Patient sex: M
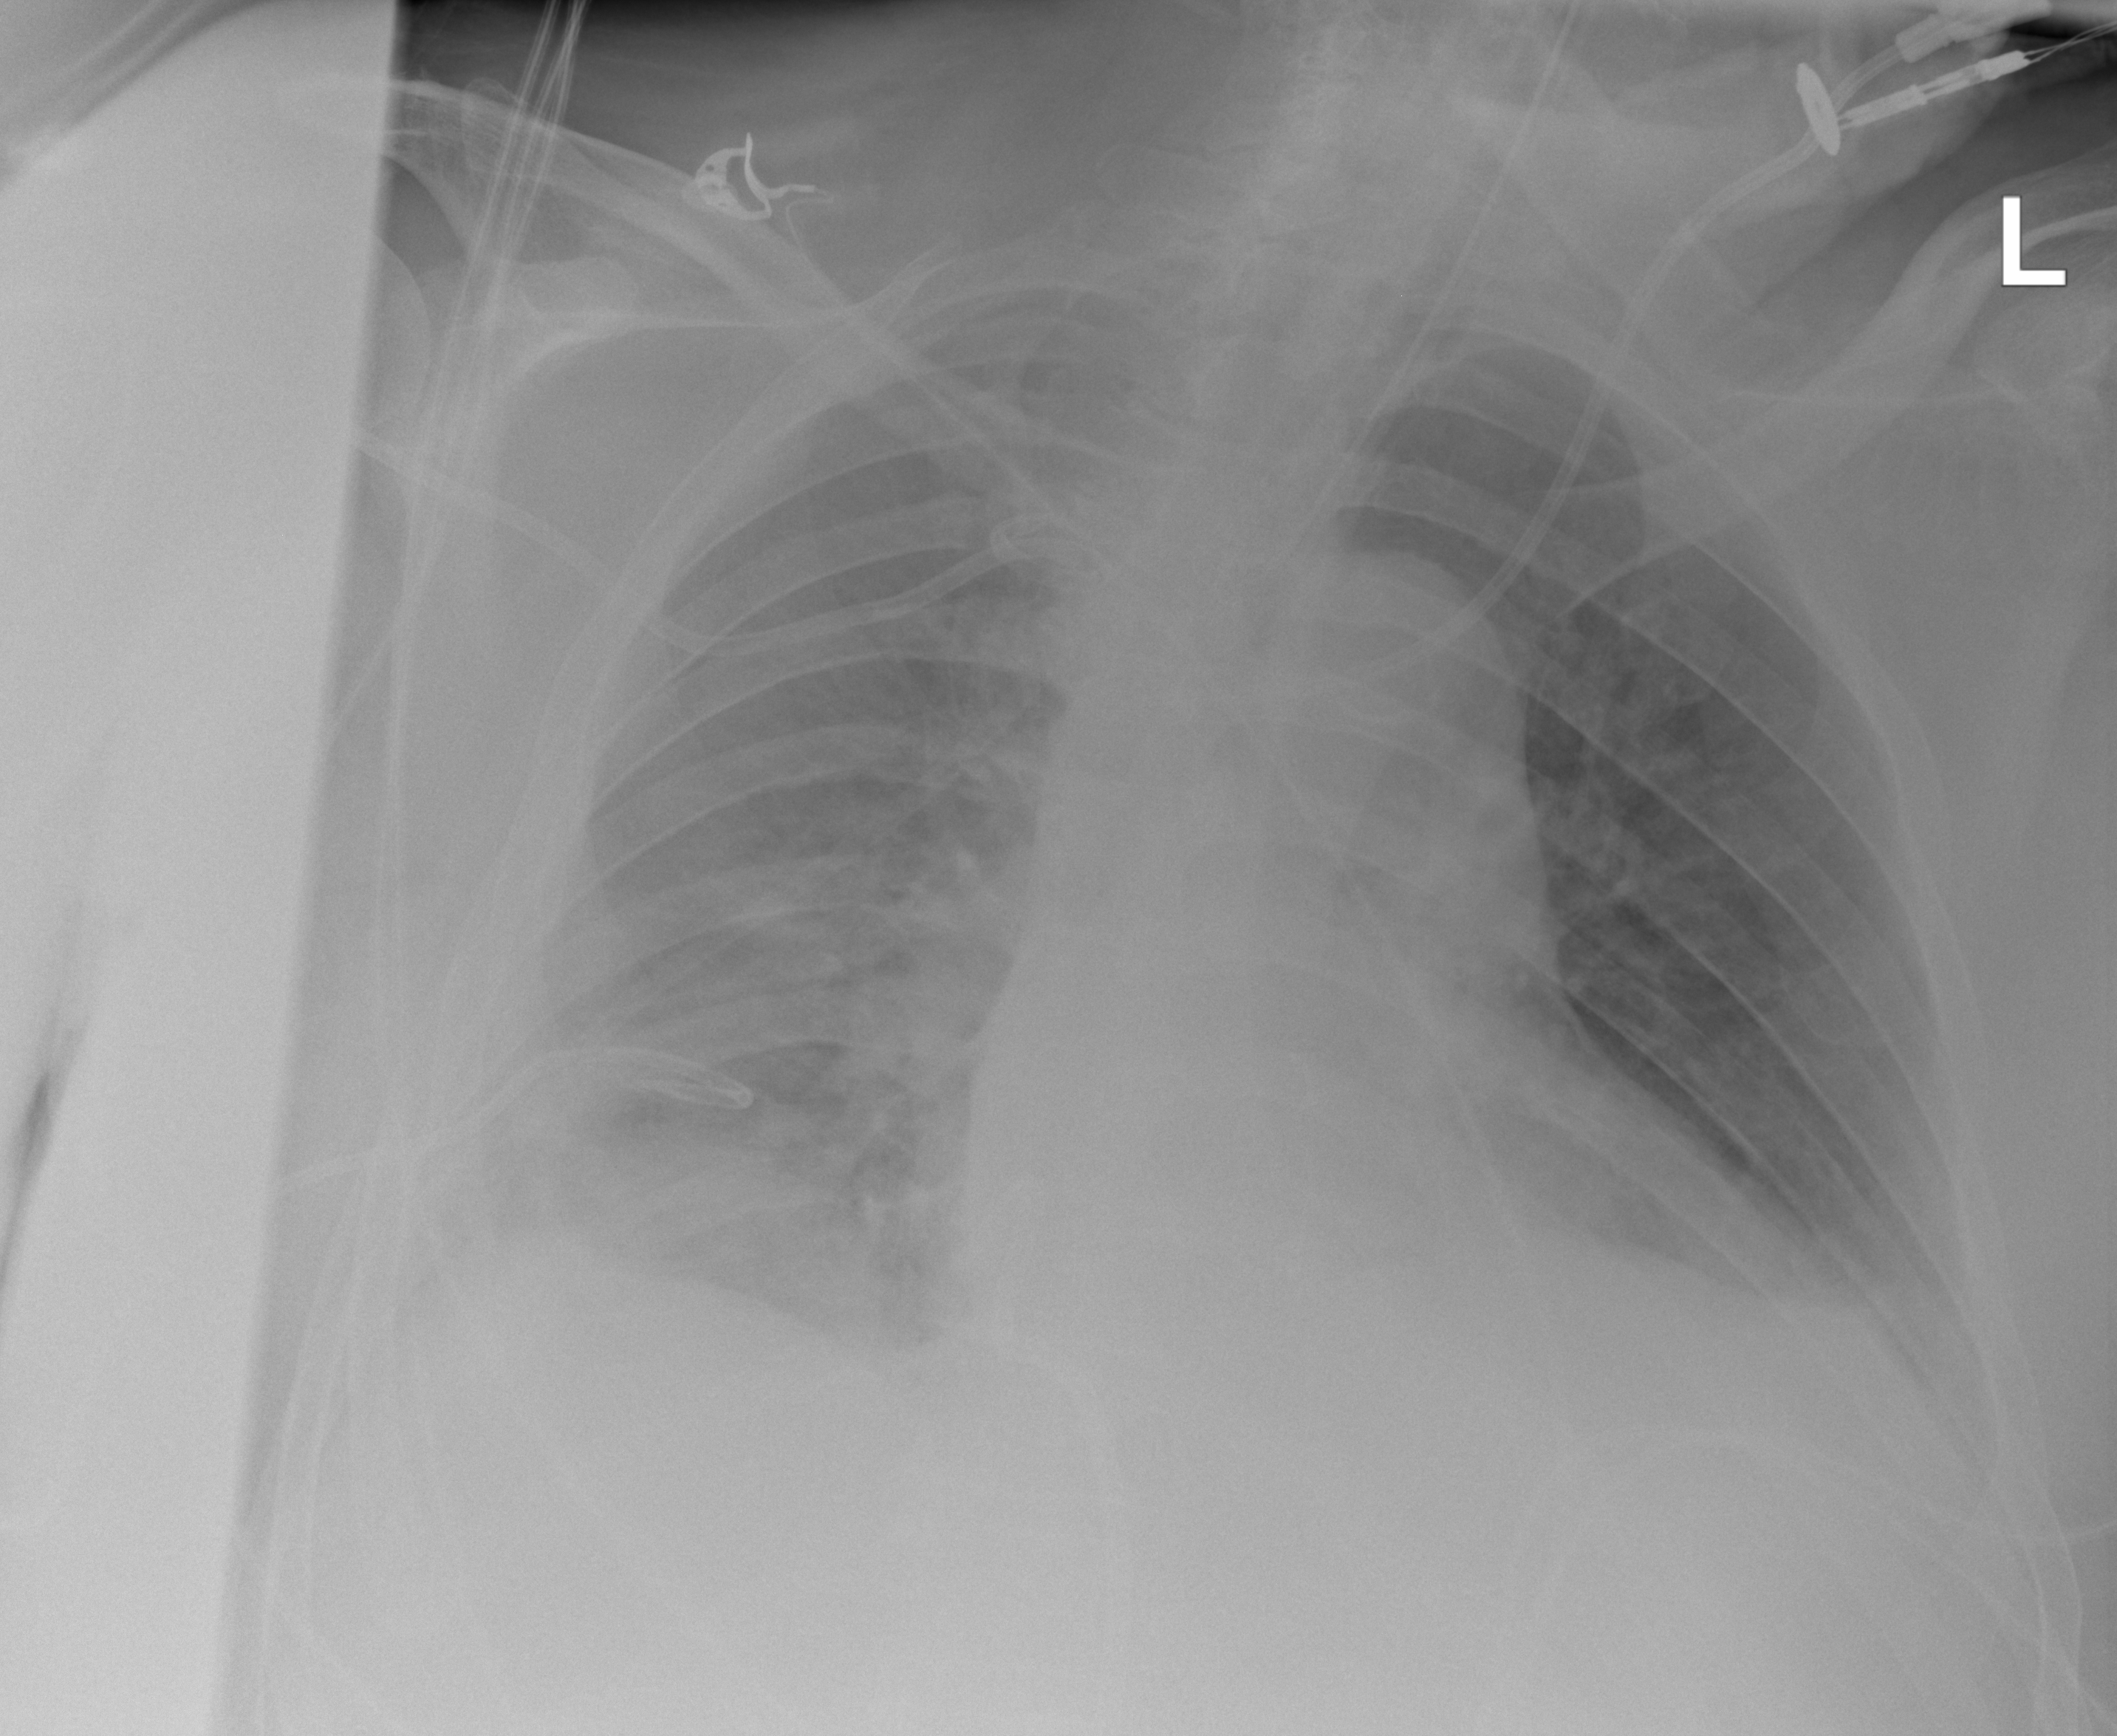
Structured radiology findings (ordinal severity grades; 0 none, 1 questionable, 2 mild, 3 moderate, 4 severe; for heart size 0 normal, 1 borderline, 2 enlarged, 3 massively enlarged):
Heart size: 2
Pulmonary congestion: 1
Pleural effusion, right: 1
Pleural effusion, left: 2
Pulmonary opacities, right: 0
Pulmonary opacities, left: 0
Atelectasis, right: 2
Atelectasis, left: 2